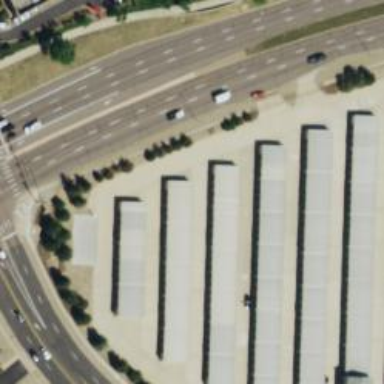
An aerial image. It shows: Storage rental shop.